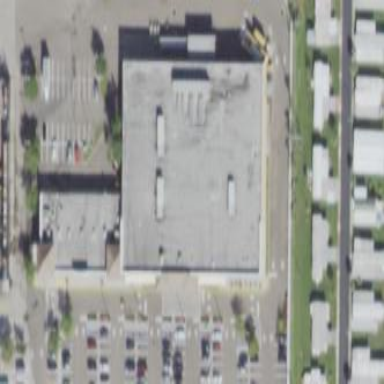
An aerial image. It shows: Supermarket with flat roof.